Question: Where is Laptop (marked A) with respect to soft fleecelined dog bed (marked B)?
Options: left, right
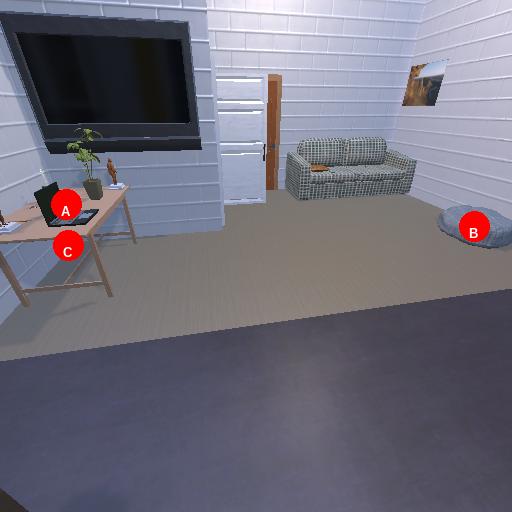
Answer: left